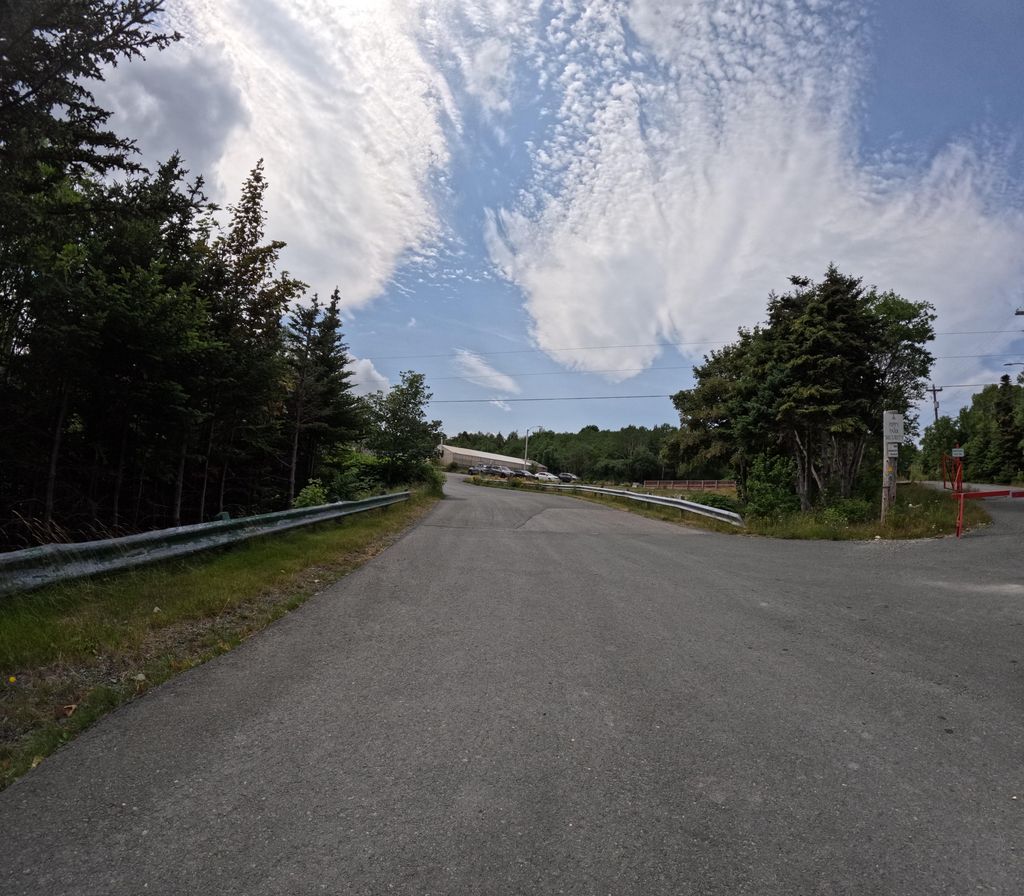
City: st_johns